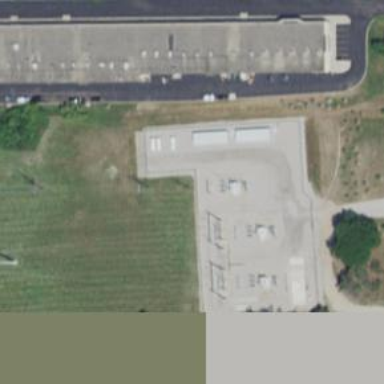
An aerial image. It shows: Switch for power supply.